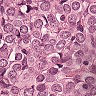
Metastatic tissue present: yes